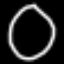
Label: chair